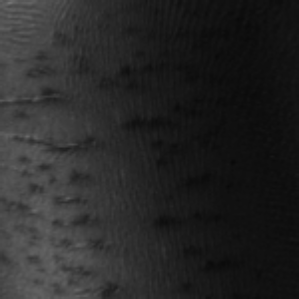
Label: frost